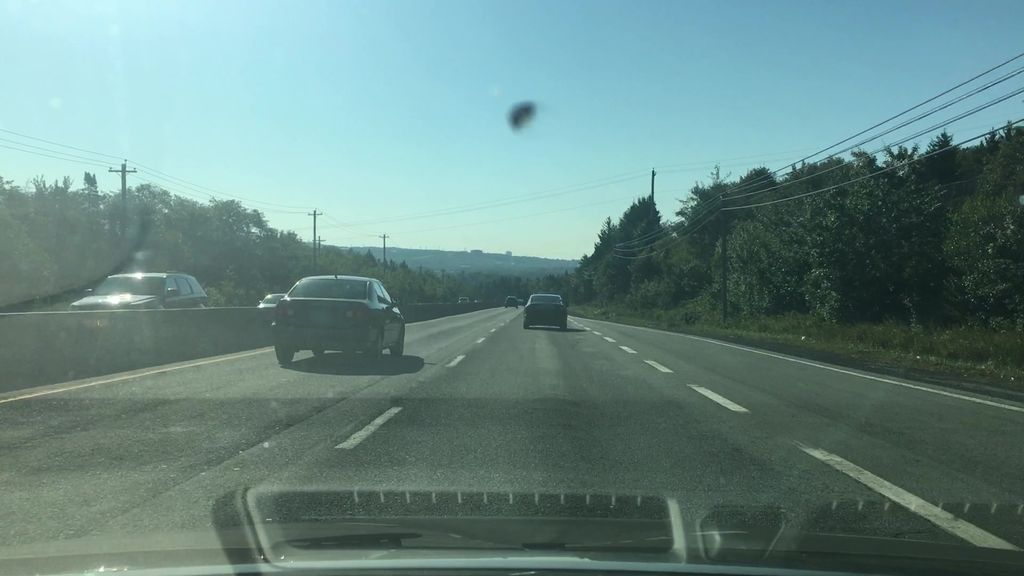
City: halifax